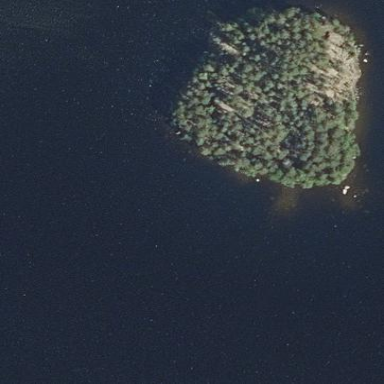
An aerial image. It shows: Islet surrounded by woodland.